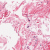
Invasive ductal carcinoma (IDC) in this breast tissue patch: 0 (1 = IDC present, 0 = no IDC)